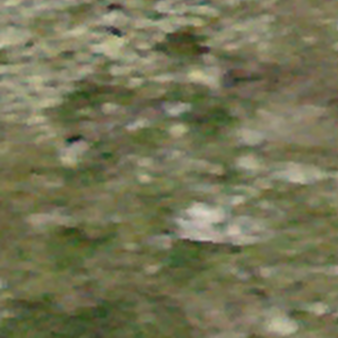
Label: other